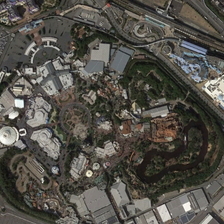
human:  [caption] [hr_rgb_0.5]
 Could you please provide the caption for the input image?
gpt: some buildings and green trees are in a park with a pond .

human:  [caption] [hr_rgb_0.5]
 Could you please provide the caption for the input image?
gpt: the playgrounds are in the residential areas .

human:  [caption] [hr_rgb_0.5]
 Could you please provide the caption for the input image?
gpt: an island are in the middle of the lake .

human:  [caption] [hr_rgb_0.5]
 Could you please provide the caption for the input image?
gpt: some buildings and green trees are in a park with a pond .

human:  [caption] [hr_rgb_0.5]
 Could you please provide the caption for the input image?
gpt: an island are in the middle of the lake .